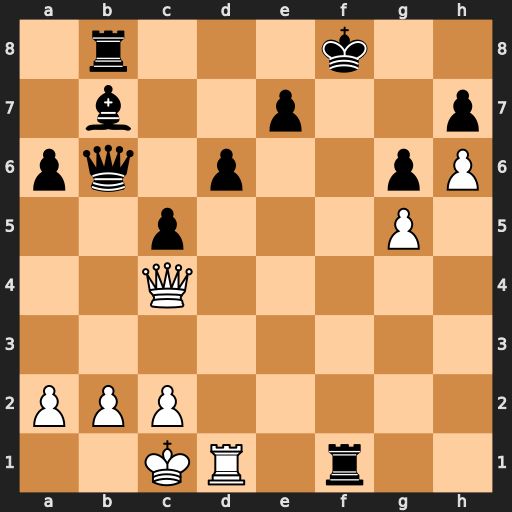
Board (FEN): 1r3k2/1b2p2p/pq1p2pP/2p3P1/2Q5/8/PPP5/2KR1r2
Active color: w
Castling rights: -
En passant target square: -
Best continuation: Rxf1+ Ke8 Qg8+ Kd7 Qxb8